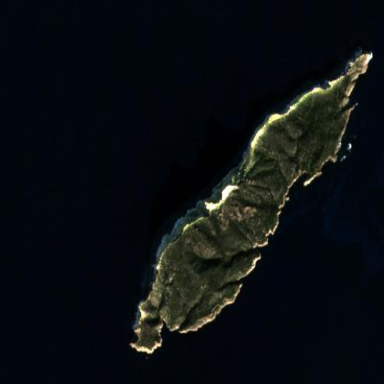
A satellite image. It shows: Island with natural coastline.